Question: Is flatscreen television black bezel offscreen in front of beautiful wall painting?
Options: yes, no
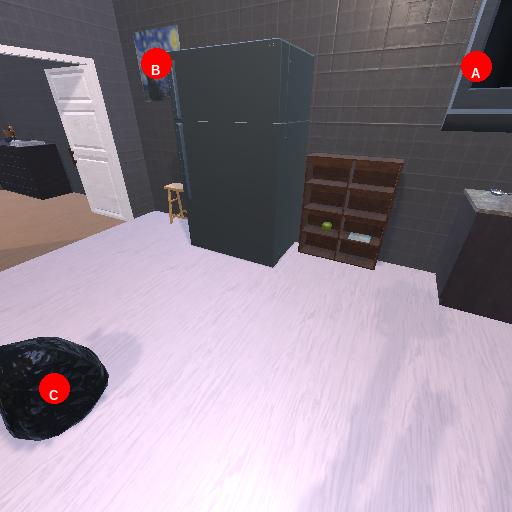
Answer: yes